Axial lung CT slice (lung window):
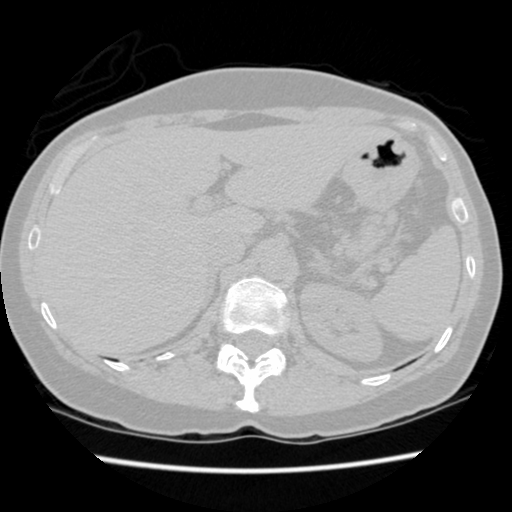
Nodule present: no